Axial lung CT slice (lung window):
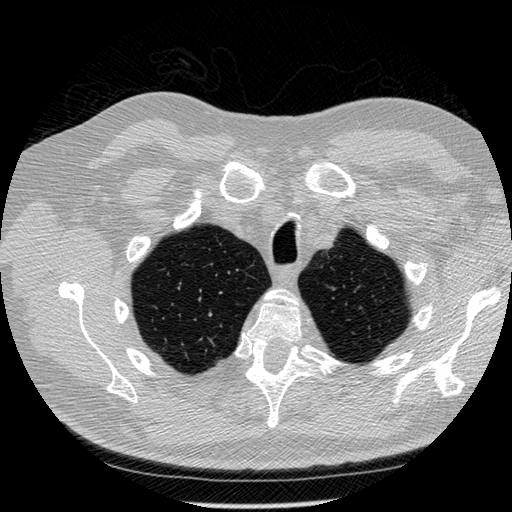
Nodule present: no